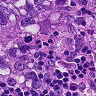
Metastatic tissue present: yes